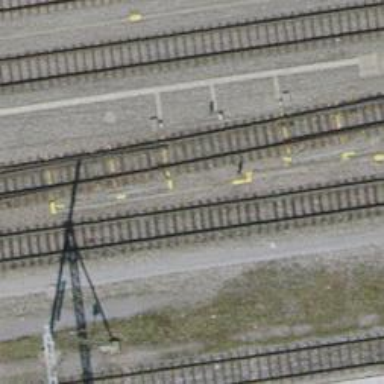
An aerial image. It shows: Railway switch.